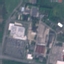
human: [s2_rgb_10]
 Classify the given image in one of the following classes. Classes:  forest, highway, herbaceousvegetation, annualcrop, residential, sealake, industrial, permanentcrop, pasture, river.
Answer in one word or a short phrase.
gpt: Industrial